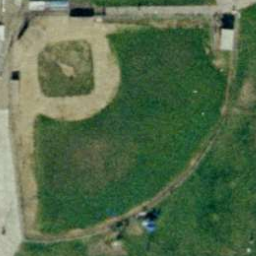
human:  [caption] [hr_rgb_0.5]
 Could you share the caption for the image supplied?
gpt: A baseball diamond composed of sand and weeds .

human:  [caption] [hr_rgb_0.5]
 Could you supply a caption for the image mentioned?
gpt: It is a very old baseball diamond with sand and weeds .

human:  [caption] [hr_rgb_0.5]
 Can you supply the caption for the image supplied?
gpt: This is an old baseball diamond .

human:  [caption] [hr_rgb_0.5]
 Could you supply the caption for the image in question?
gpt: It is a very old baseball diamond compose of sand and weeds .

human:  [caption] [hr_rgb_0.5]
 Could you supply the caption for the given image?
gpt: It is a very old baseball diamond compose of sand and weeds .